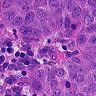
Metastatic tissue present: yes